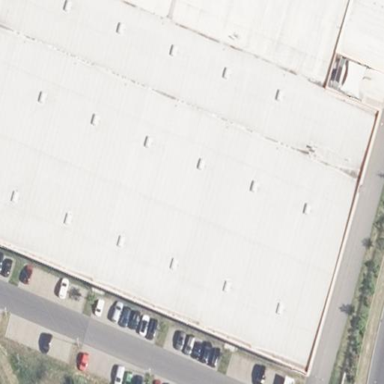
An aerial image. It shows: Industrial building.